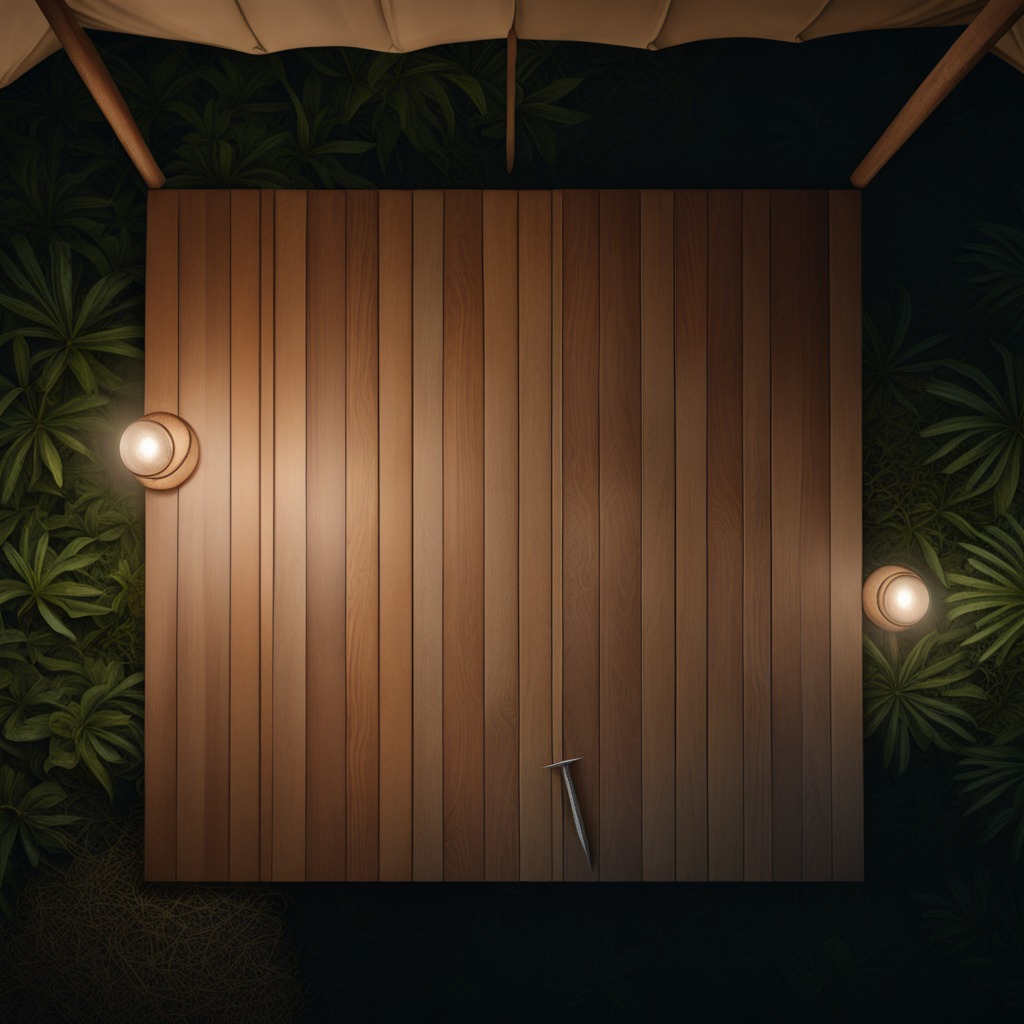
An iron nail is lying on a clean wooden table inside a jungle field workshop tent at night.